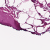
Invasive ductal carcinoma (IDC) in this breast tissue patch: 0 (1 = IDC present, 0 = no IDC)